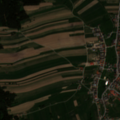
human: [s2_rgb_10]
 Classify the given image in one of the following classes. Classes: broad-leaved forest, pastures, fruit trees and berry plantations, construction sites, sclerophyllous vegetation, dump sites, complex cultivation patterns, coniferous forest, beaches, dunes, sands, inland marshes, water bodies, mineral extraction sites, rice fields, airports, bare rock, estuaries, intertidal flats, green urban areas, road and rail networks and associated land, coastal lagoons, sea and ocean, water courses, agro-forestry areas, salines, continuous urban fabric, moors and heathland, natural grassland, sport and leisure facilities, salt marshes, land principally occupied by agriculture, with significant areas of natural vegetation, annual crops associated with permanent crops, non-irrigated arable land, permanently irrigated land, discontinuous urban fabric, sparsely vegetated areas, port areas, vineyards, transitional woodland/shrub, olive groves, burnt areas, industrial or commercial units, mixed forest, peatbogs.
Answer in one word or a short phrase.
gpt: discontinuous urban fabric, non-irrigated arable land, pastures, complex cultivation patterns, land principally occupied by agriculture, with significant areas of natural vegetation, coniferous forest